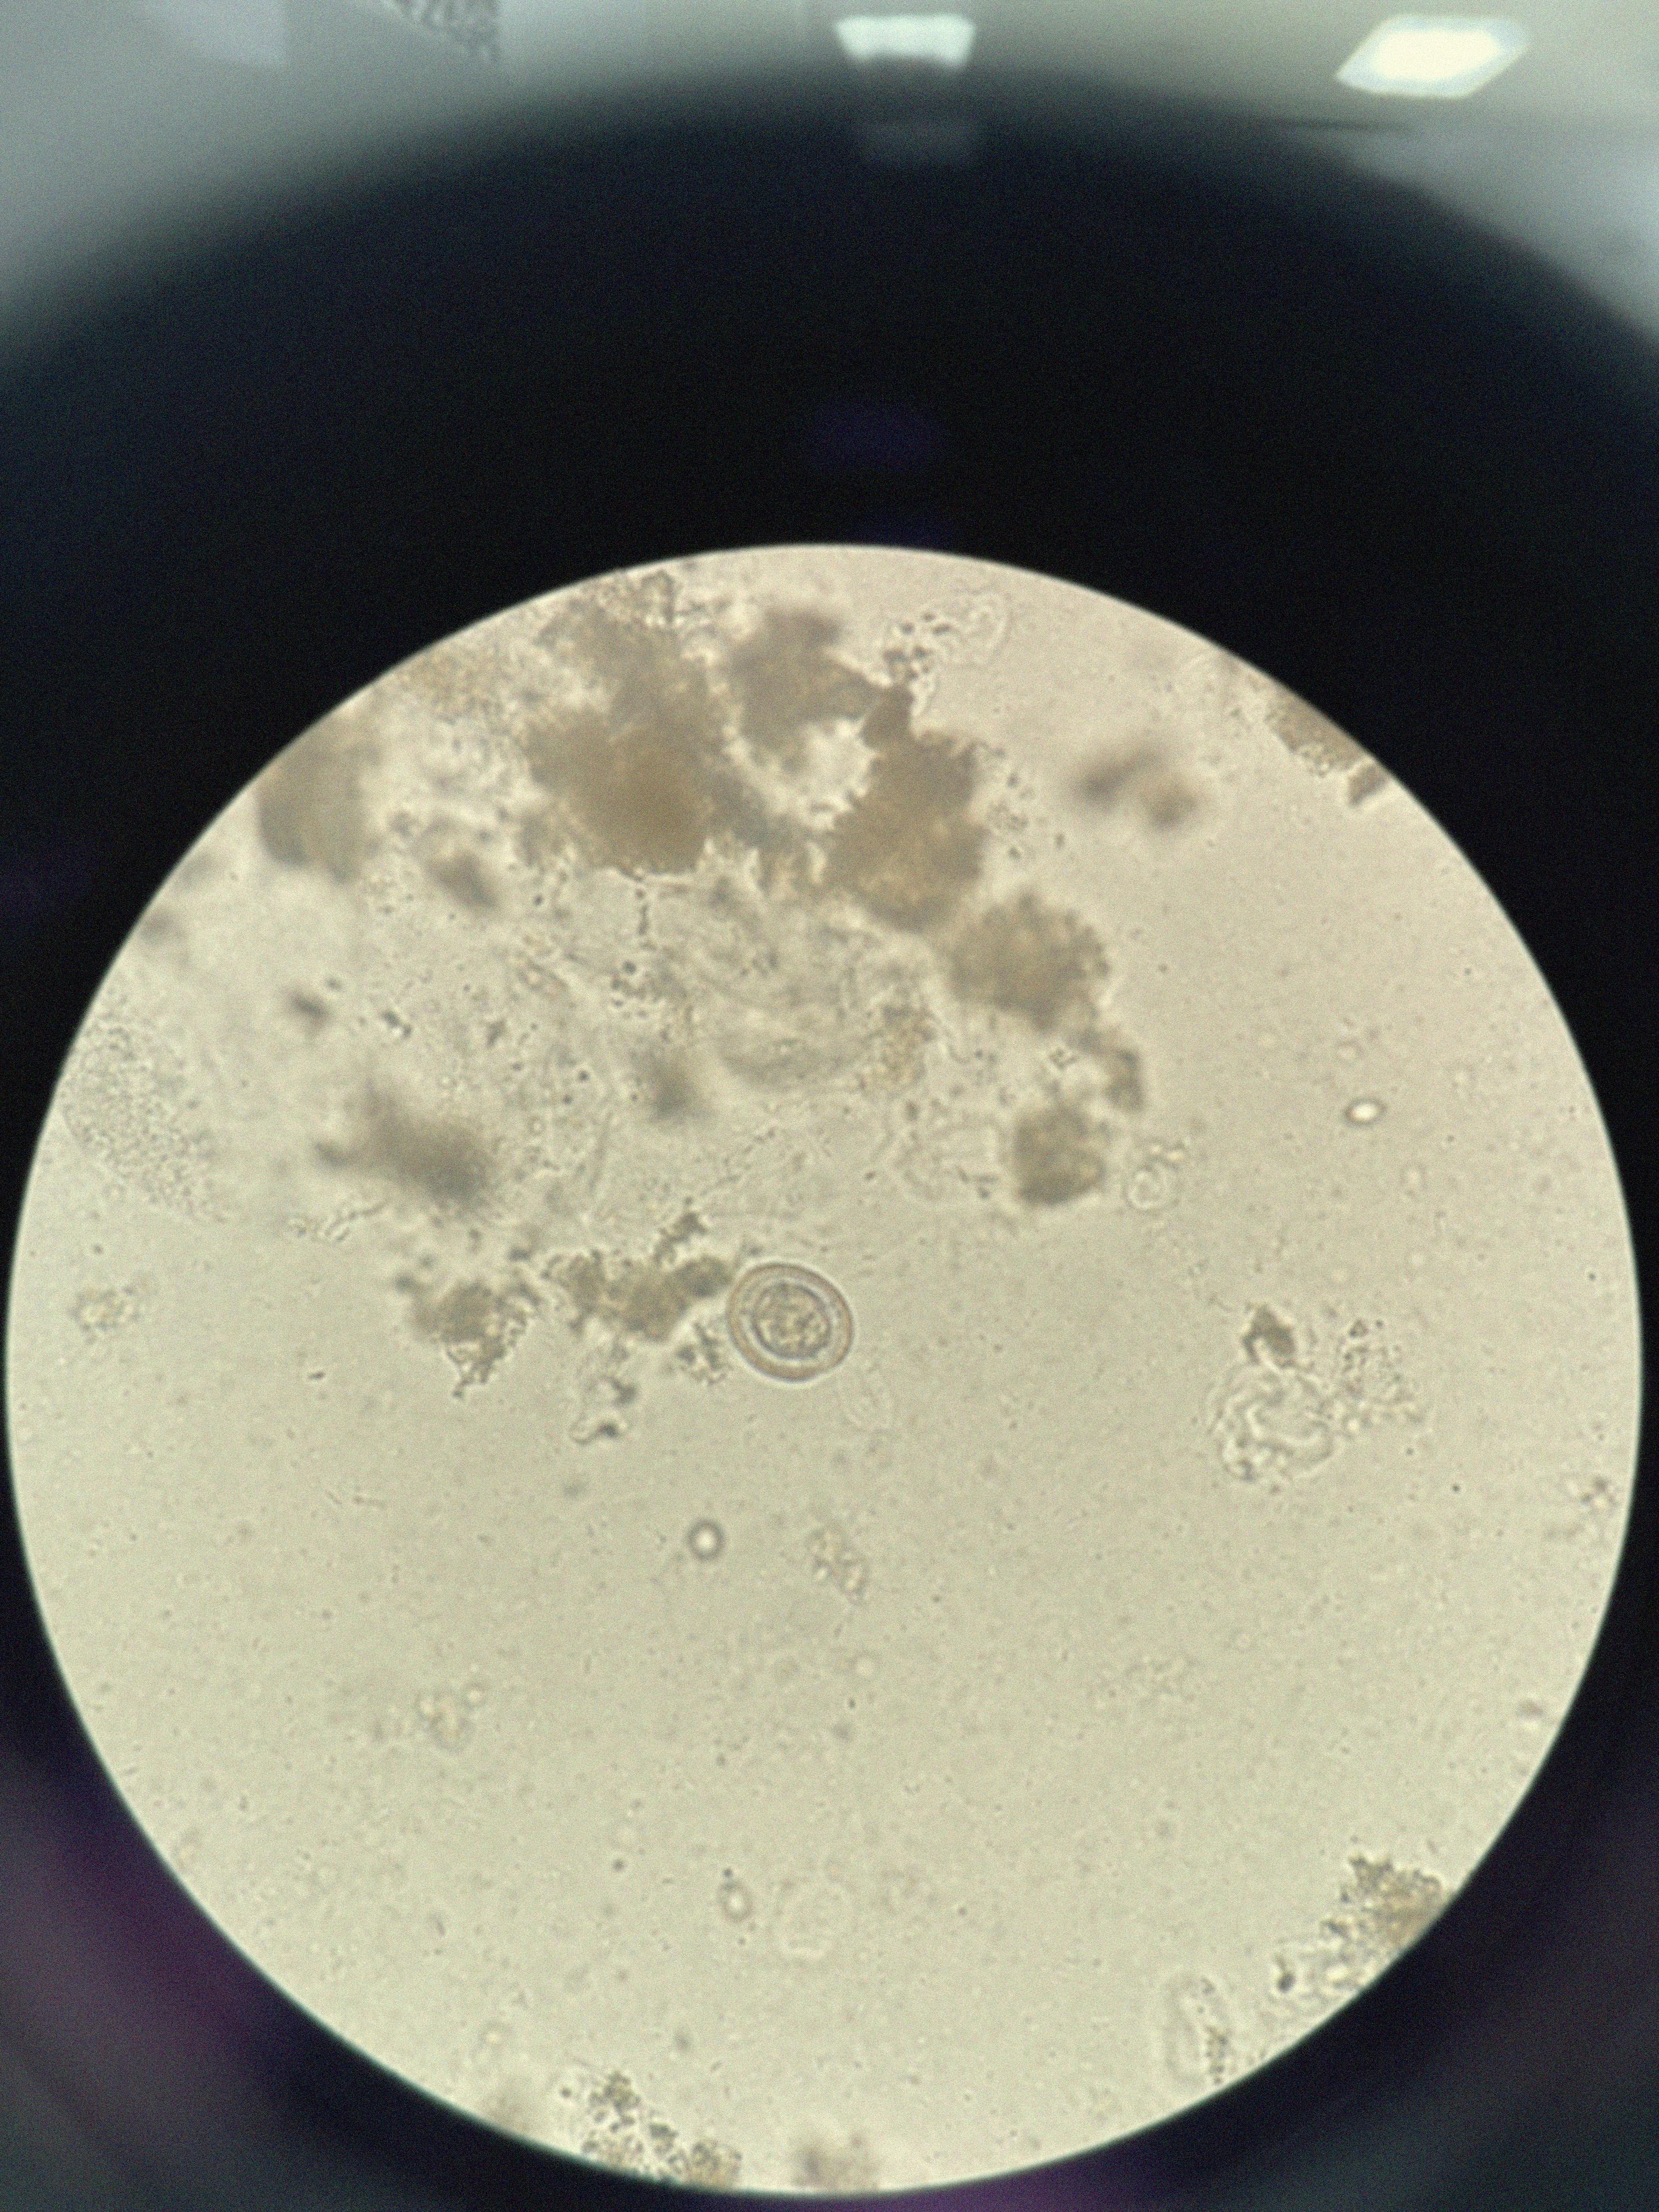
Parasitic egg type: Hymenolepis nana